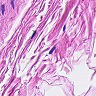
Metastatic tissue present: no